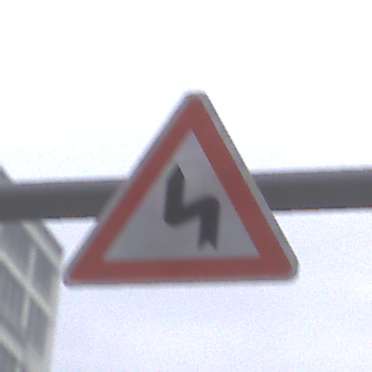
Verkehrszeichen: DoppelkurveZunaechstLinks
Umgebung: Outdoor, Urban
Tageszeit: MorningAfternoon
Wetter: Overcast
Licht: Natural
Jahreszeit: NotSpecified
Kontrast: LowContrast